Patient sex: F
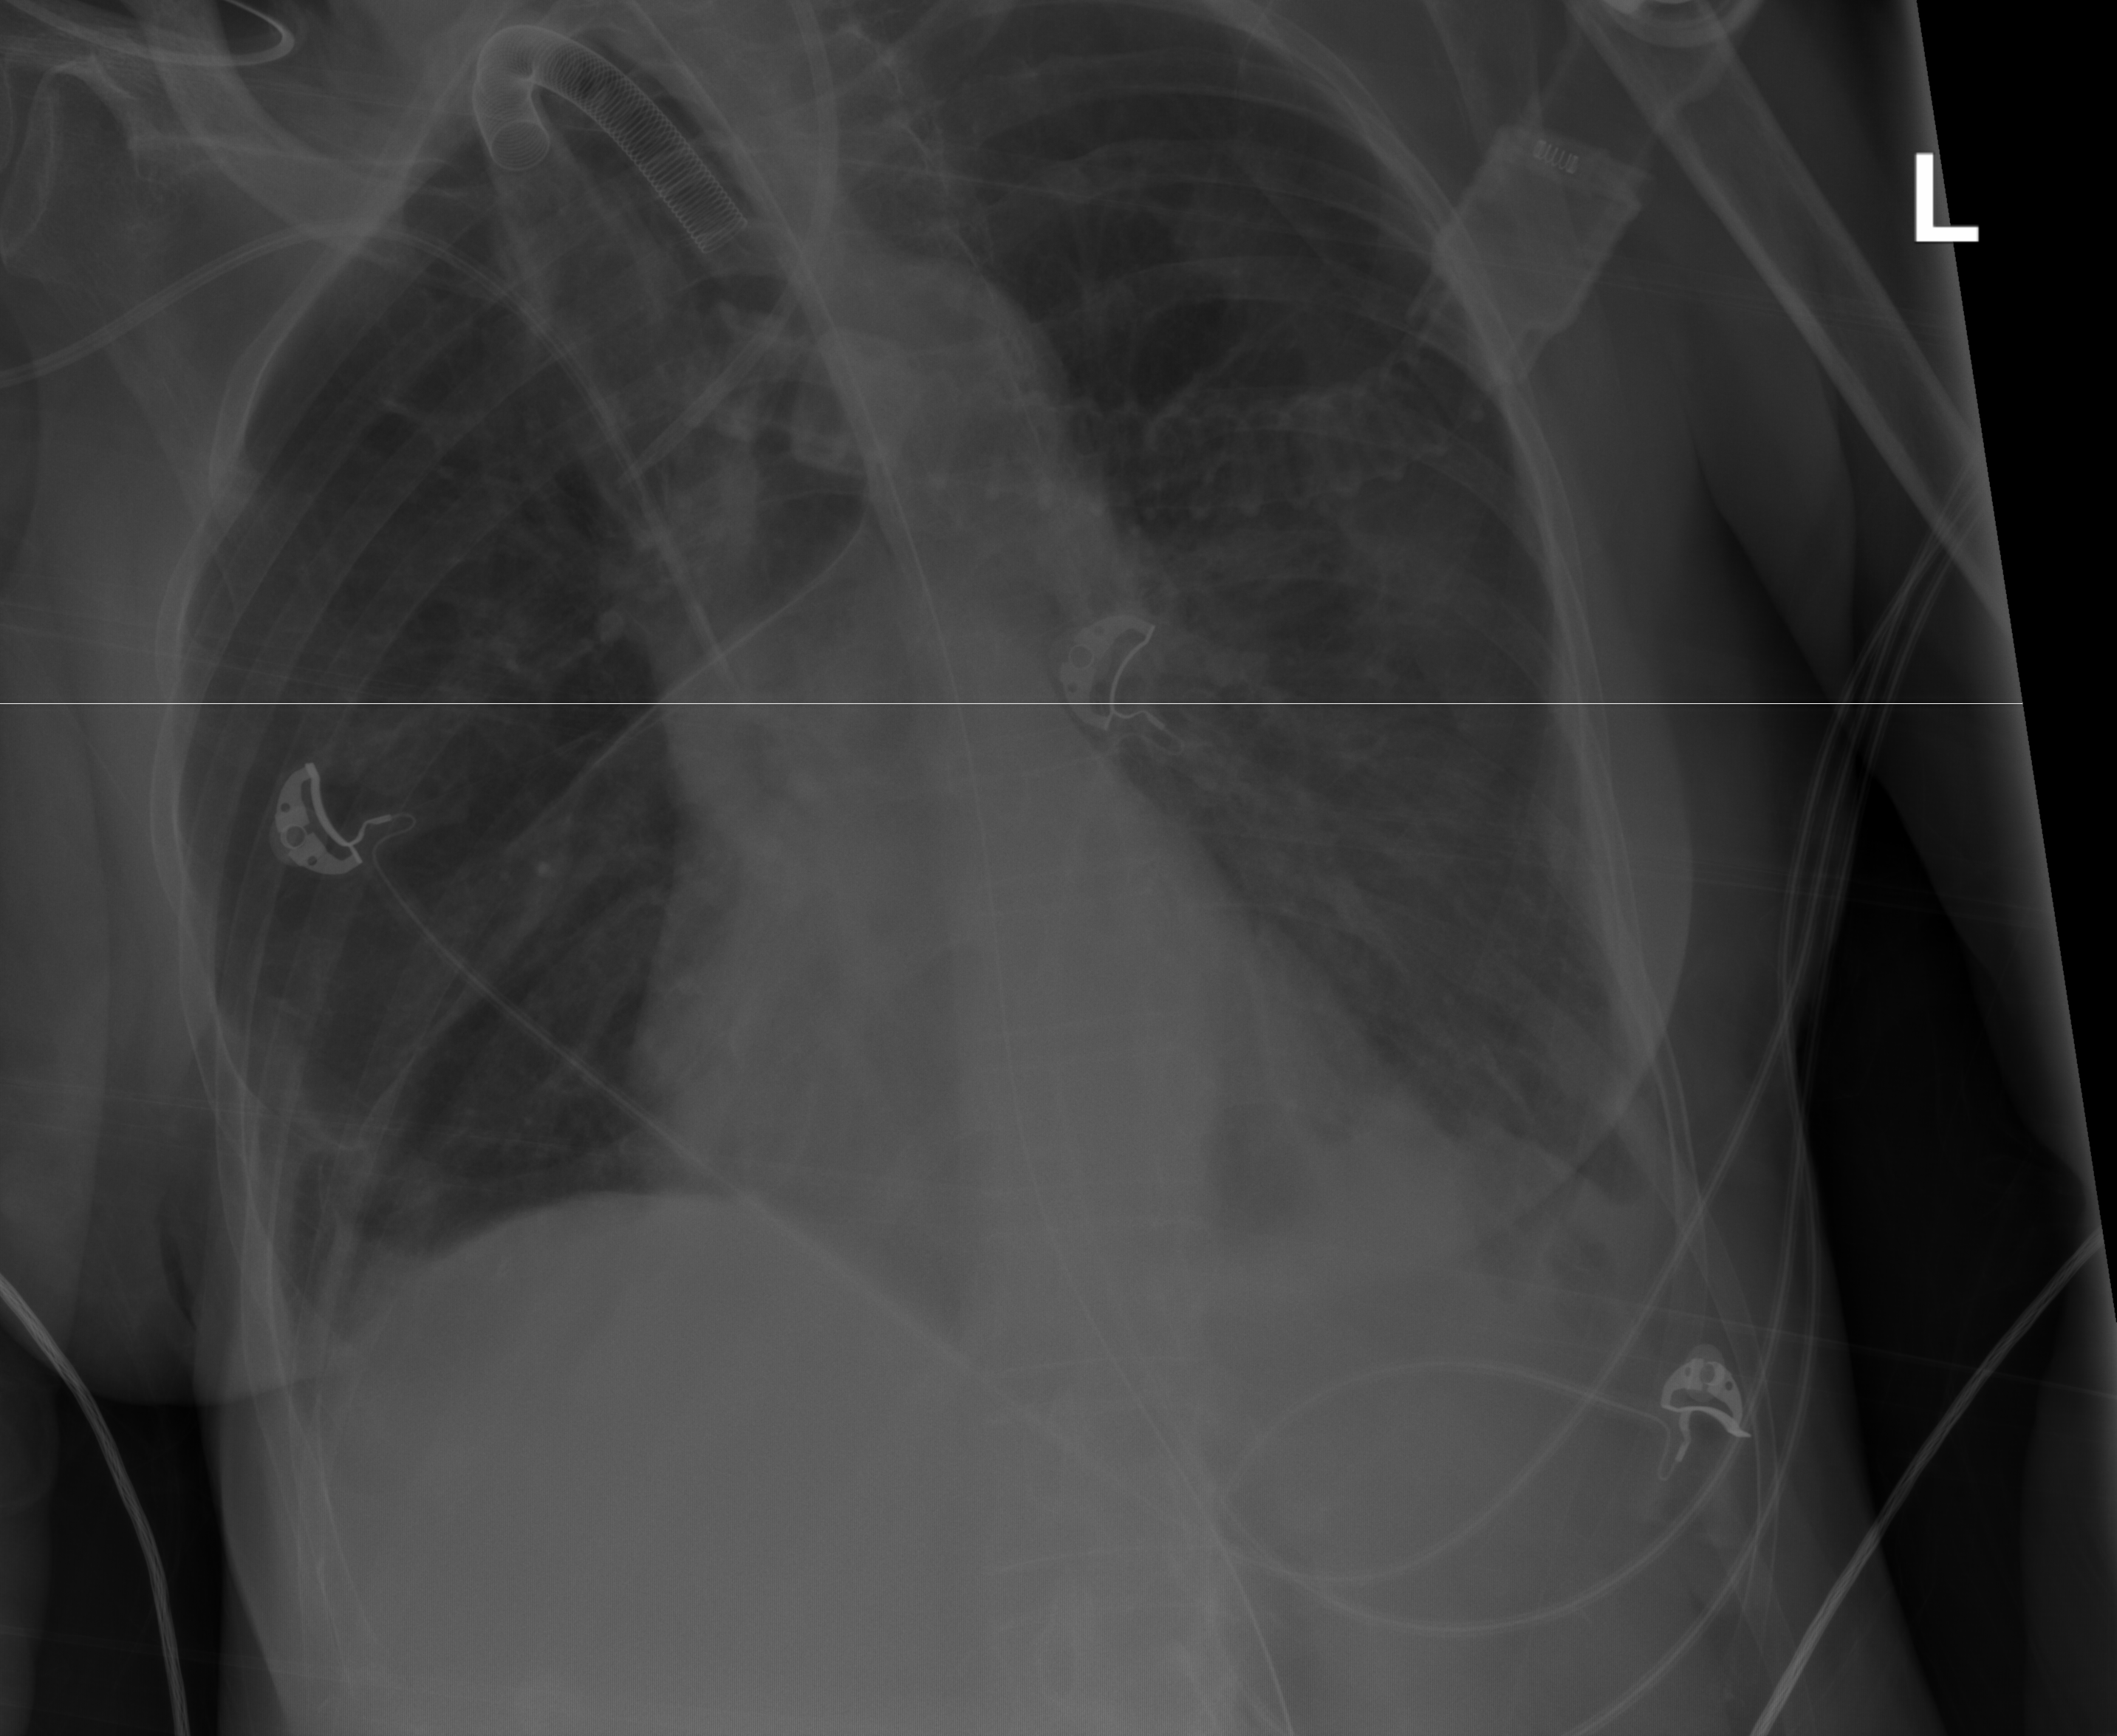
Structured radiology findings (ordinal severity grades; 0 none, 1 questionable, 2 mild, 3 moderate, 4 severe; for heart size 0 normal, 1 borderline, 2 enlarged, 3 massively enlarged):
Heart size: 0
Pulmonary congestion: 0
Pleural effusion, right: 2
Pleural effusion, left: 2
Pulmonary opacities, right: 0
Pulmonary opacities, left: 0
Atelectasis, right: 0
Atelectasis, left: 0